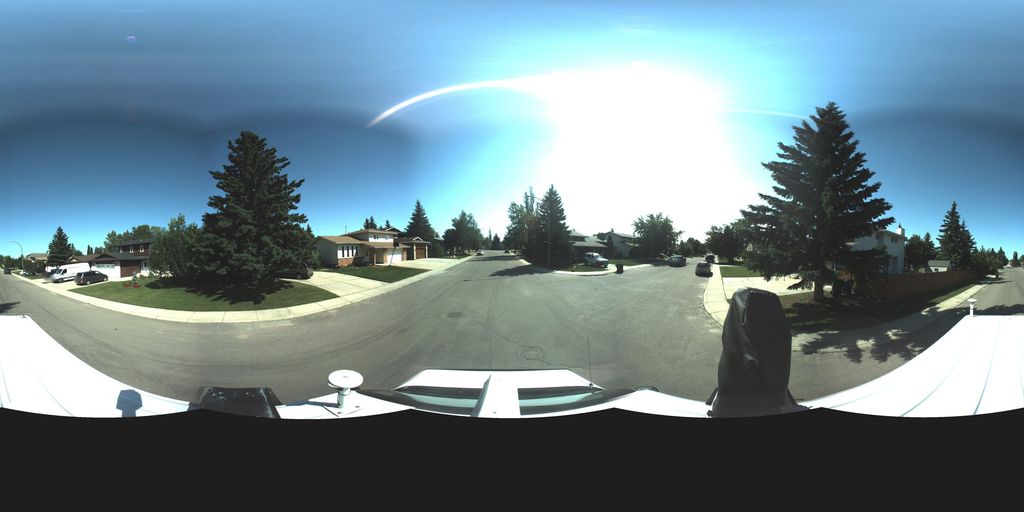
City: saskatoon